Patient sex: M
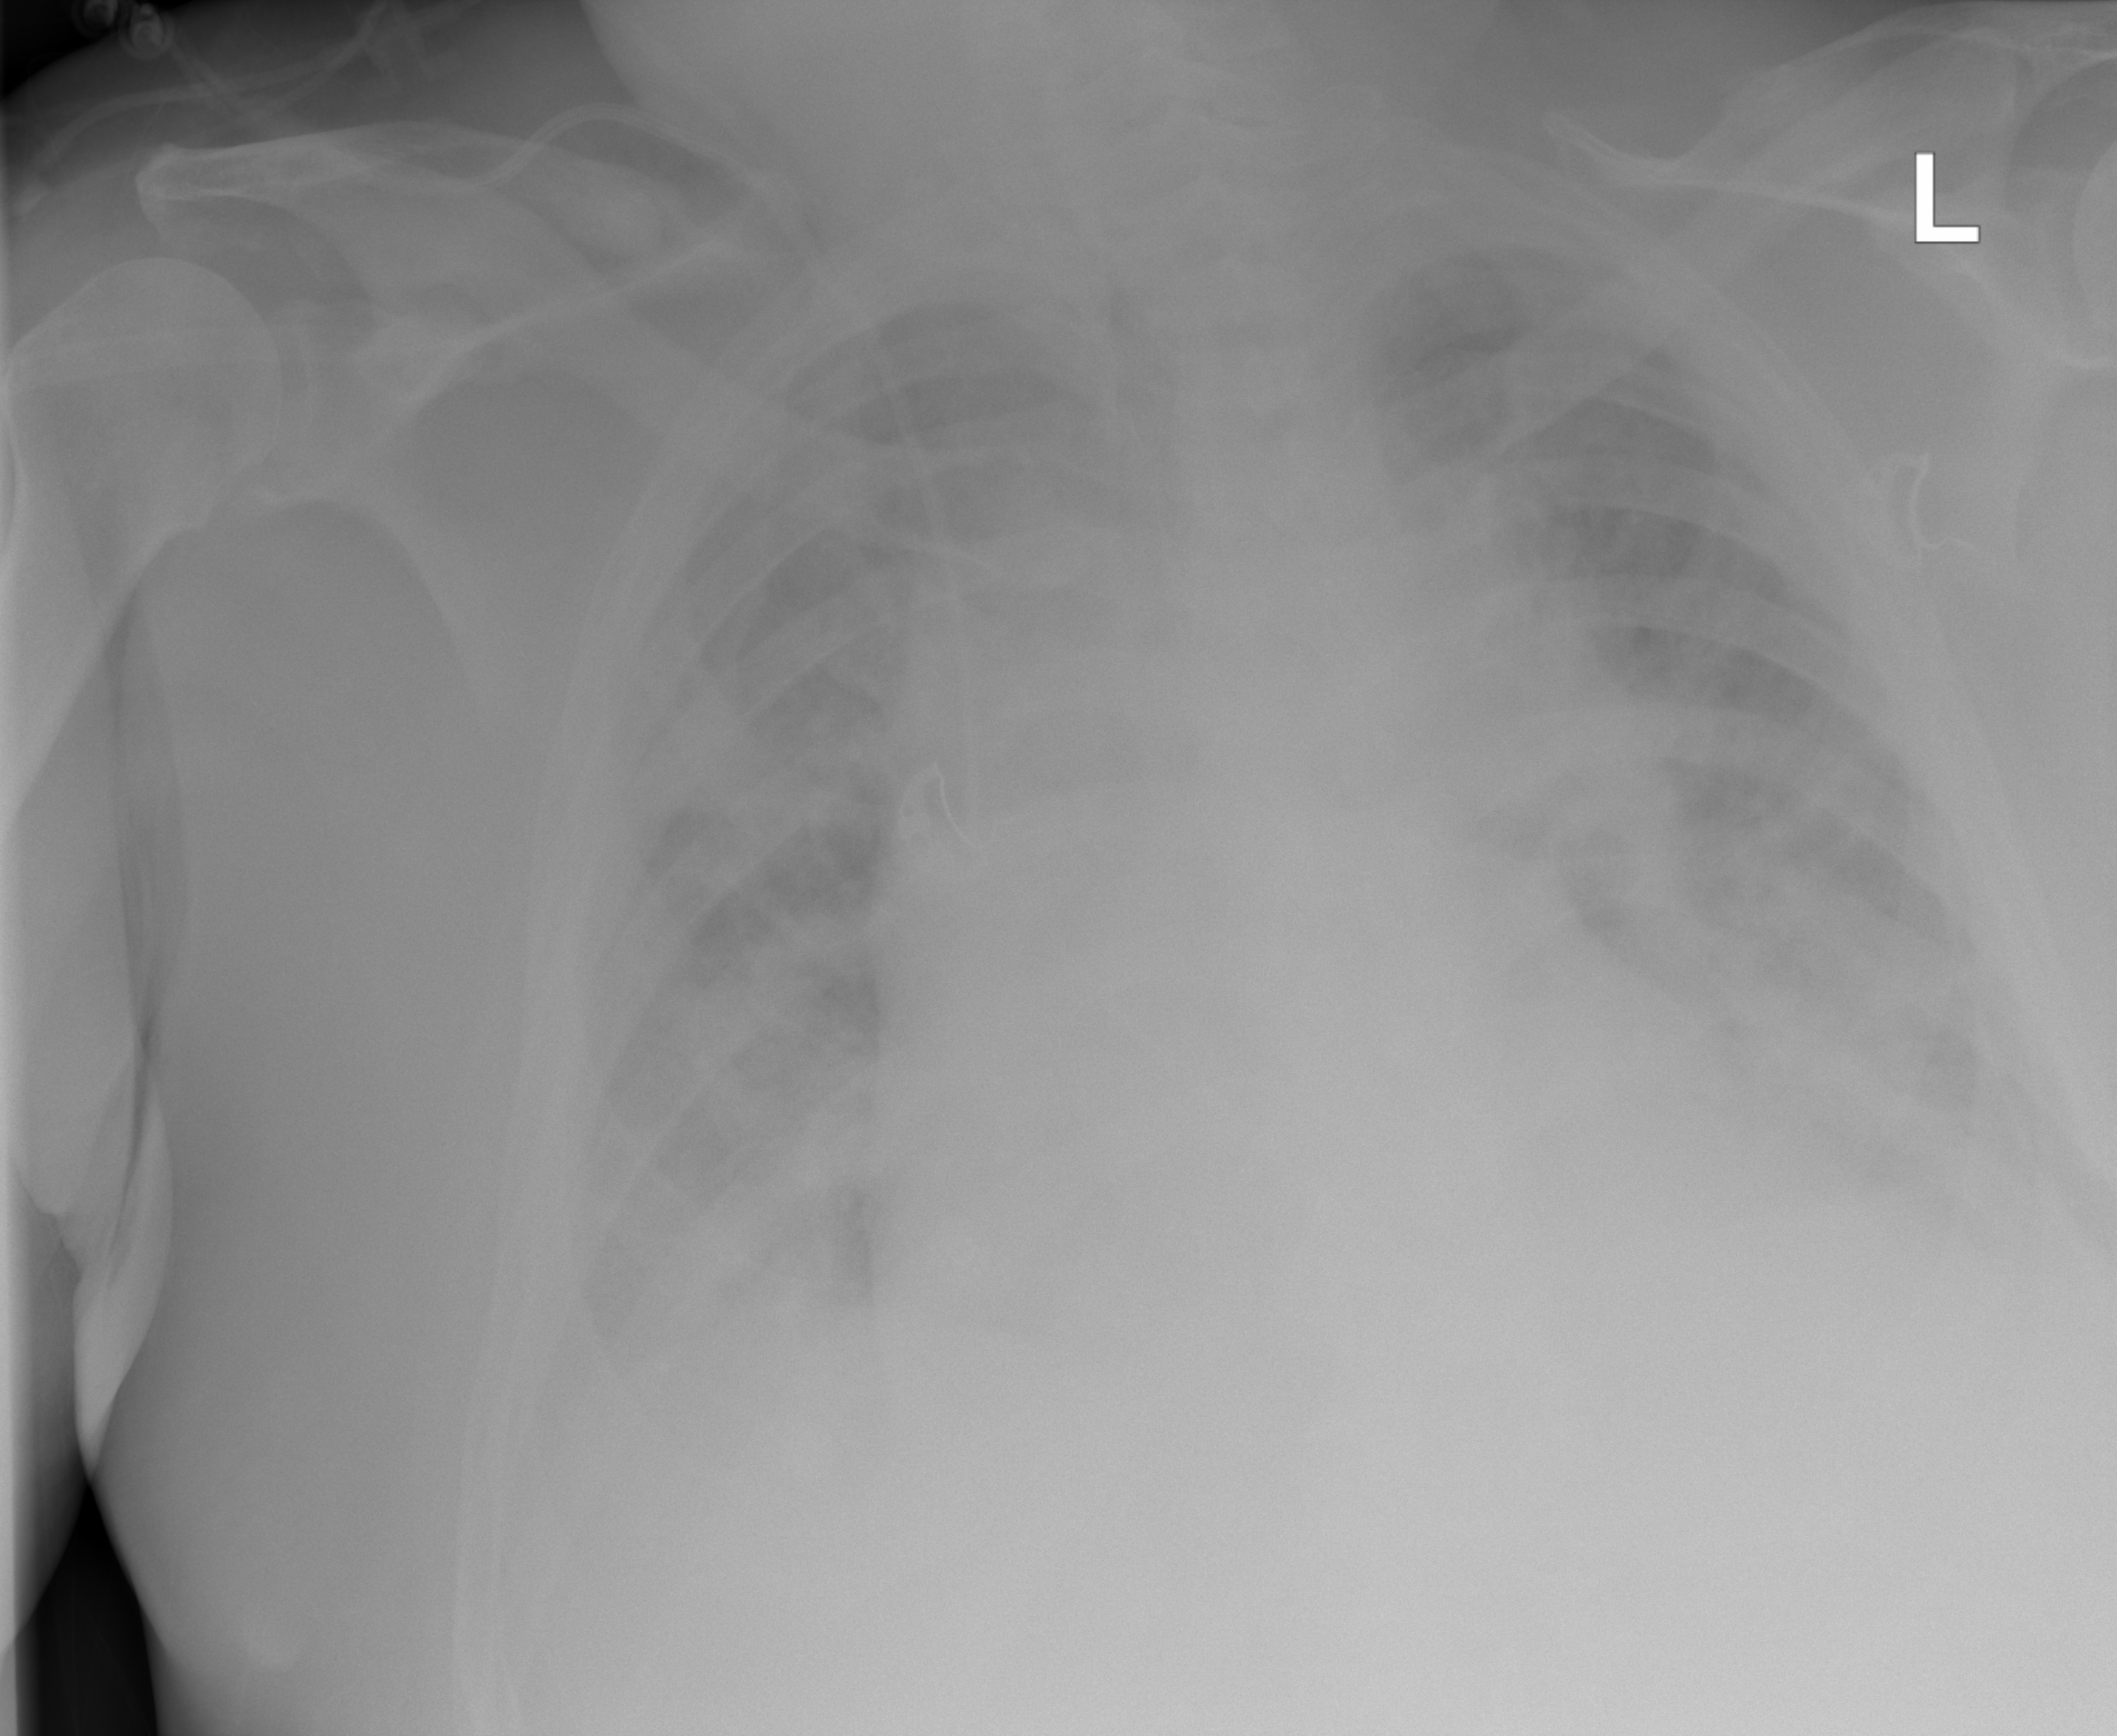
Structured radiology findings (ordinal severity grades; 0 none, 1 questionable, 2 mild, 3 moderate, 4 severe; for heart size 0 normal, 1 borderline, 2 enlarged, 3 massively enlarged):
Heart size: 3
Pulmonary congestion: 2
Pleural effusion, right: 2
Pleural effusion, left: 2
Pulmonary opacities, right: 2
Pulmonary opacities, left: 1
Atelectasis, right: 2
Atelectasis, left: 2